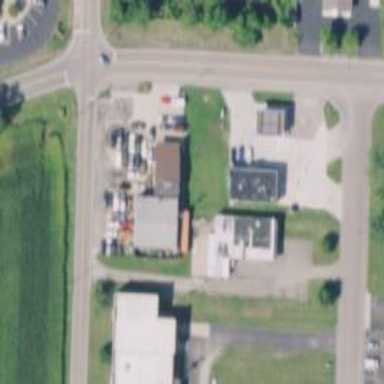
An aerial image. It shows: Convenience shop.